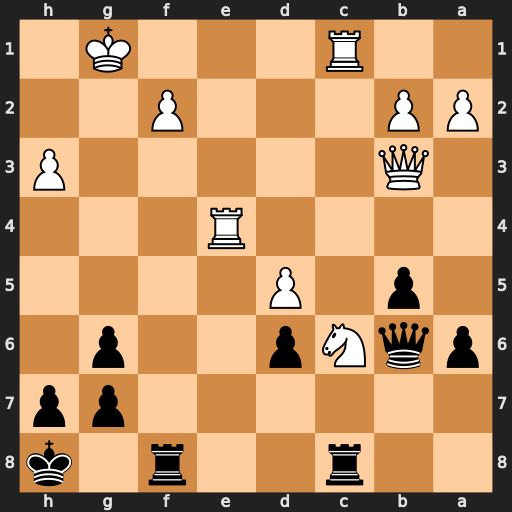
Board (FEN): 2r2r1k/6pp/pqNp2p1/1p1P4/4R3/1Q5P/PP3P2/2R3K1
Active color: b
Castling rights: -
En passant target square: -
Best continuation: Qxf2+ Kh1 Rf3